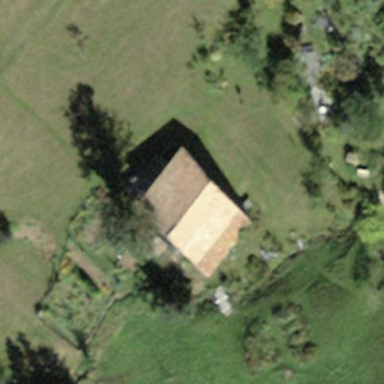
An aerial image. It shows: Rural barn.